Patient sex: M
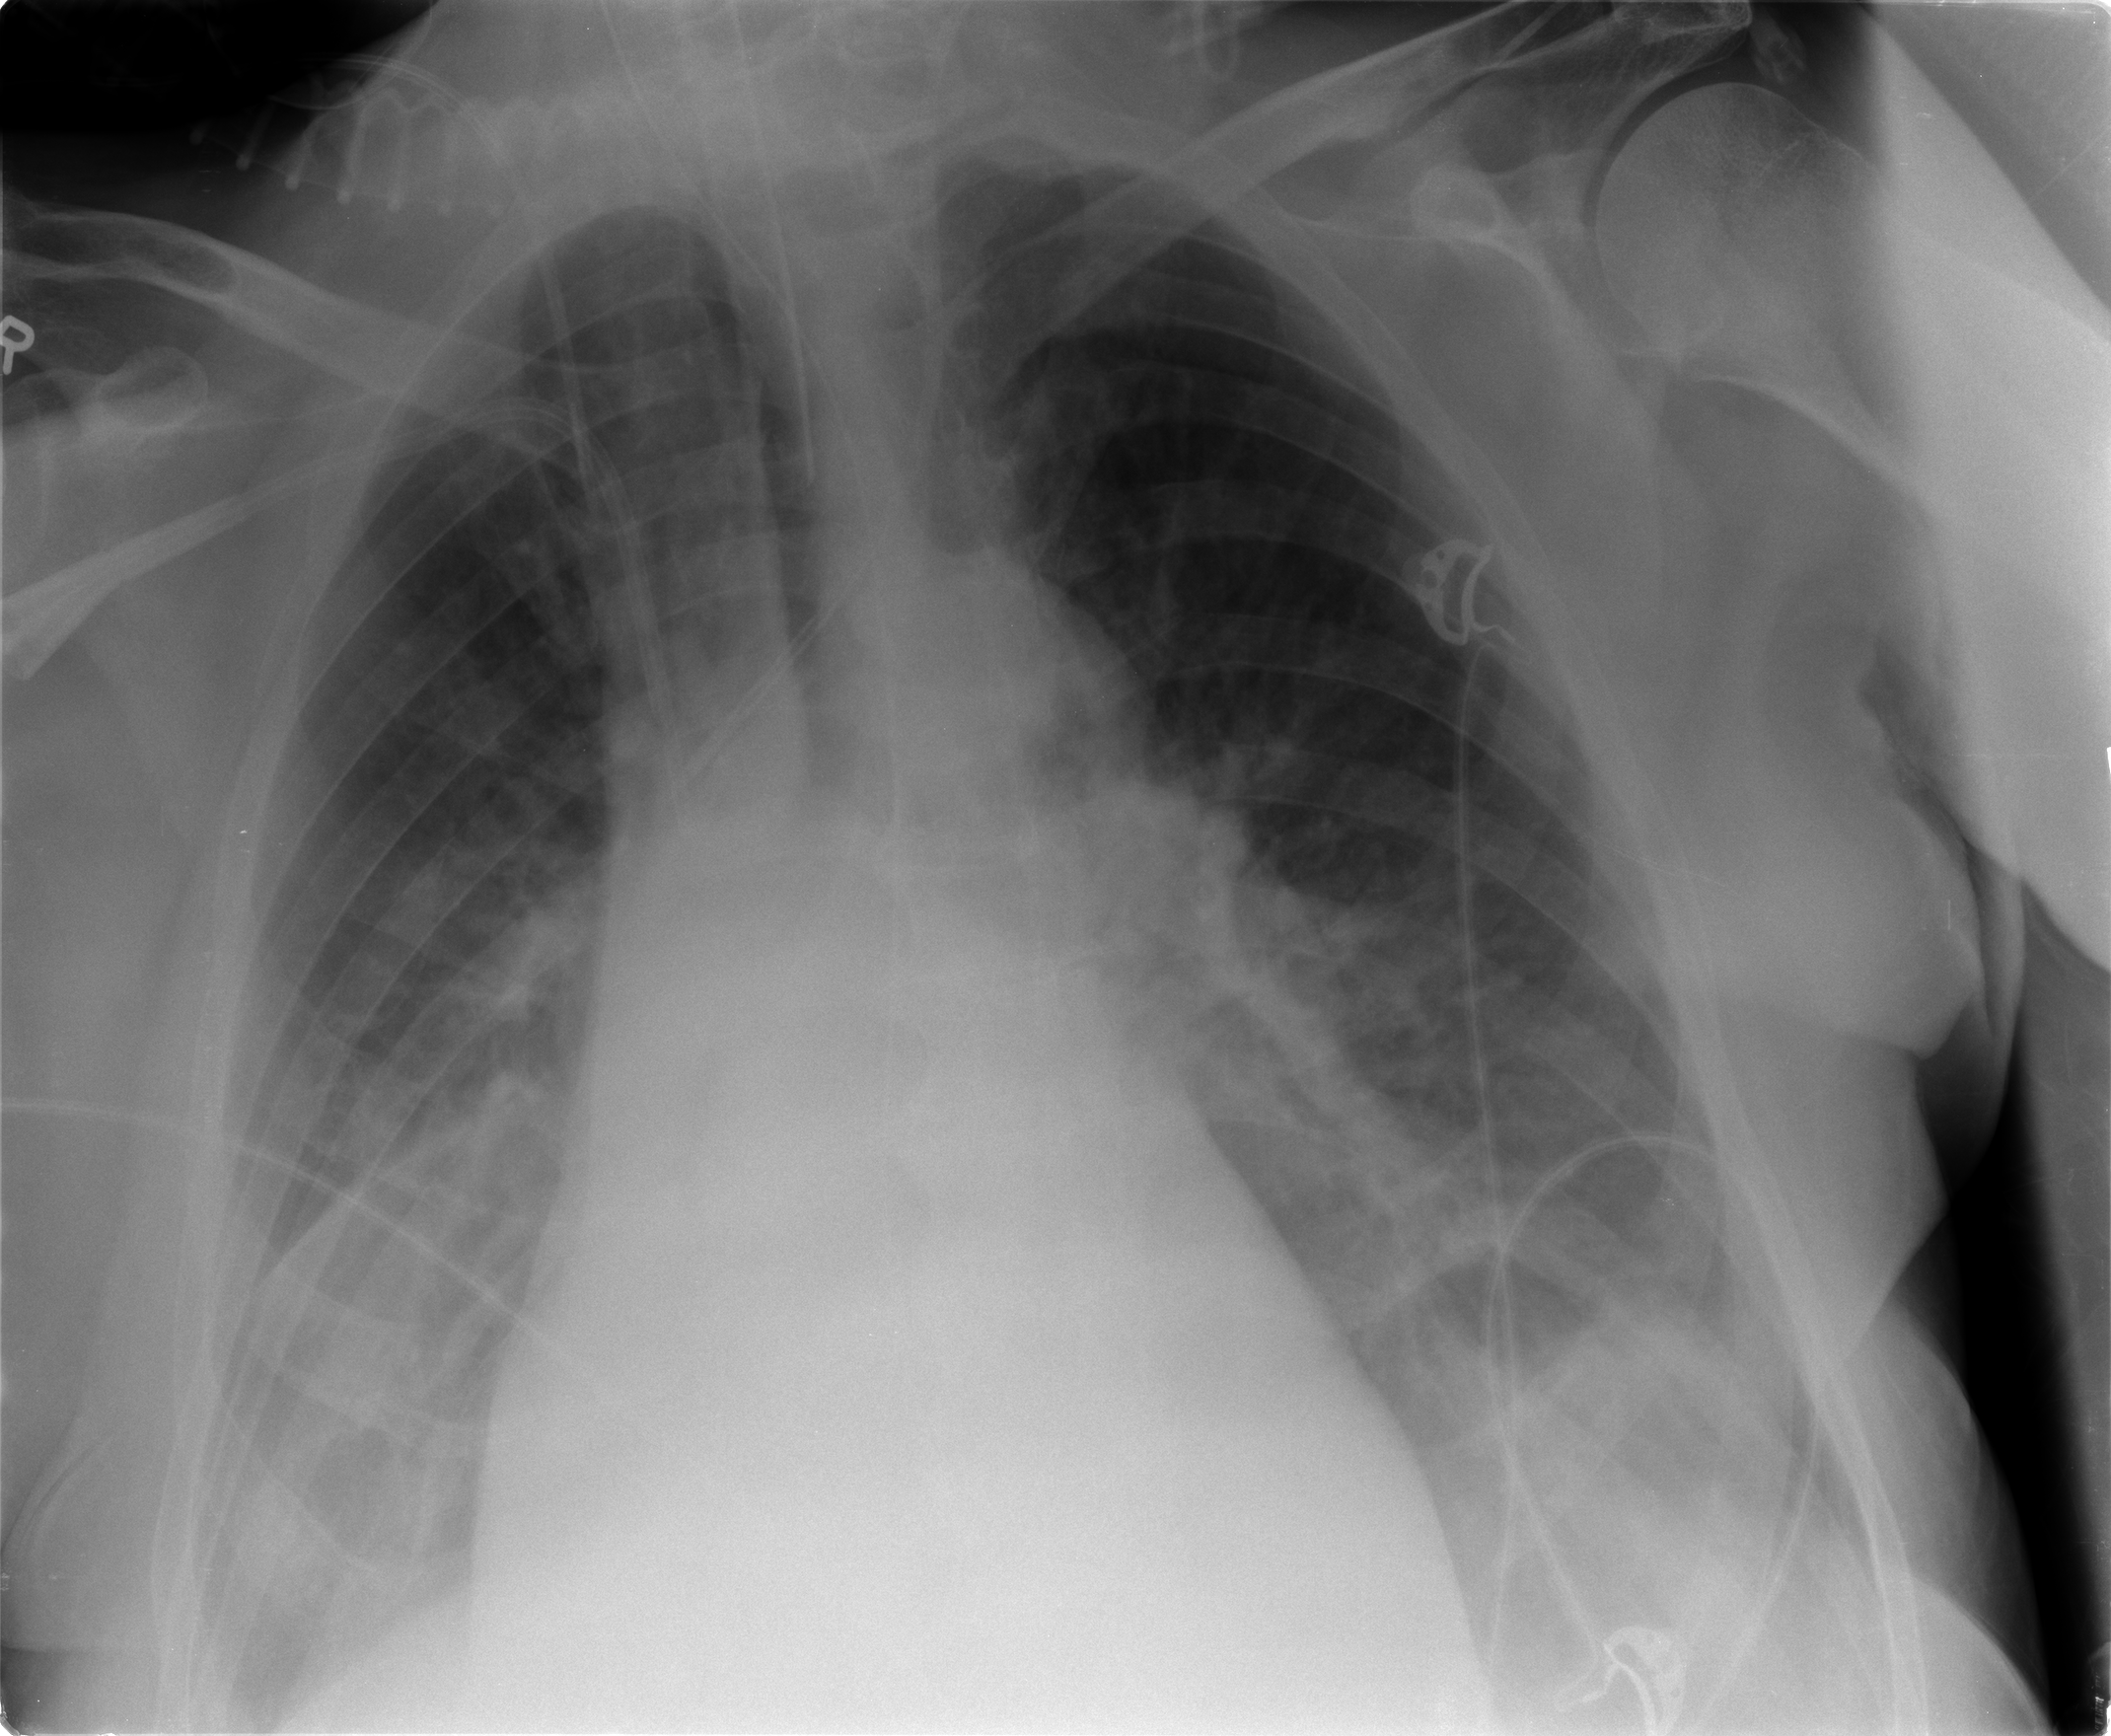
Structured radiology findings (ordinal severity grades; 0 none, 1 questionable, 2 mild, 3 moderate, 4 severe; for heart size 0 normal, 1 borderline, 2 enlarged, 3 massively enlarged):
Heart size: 2
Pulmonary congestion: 2
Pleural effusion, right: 2
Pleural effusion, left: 2
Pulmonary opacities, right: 2
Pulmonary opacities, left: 2
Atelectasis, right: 3
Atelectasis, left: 3